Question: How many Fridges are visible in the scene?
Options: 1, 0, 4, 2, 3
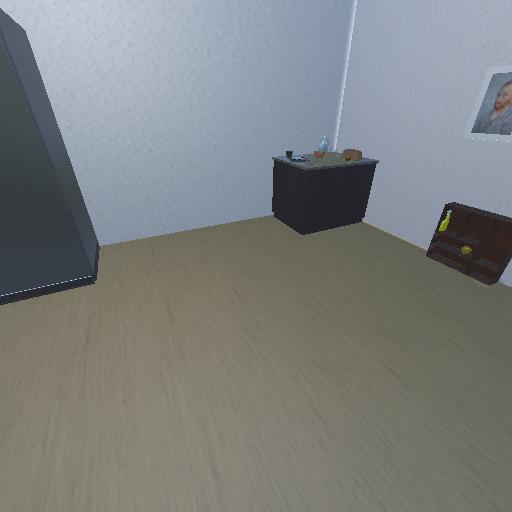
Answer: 1